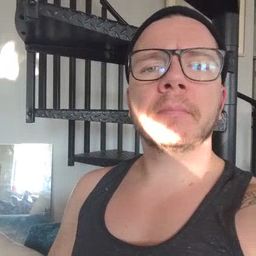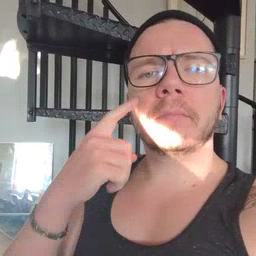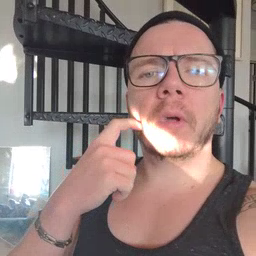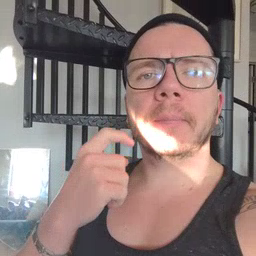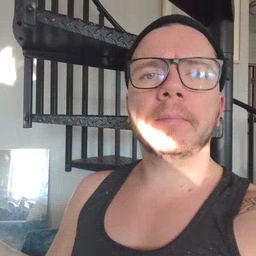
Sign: cry